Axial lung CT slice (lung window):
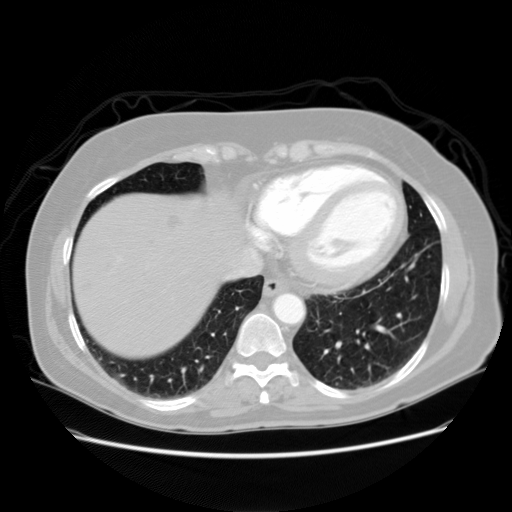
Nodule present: no